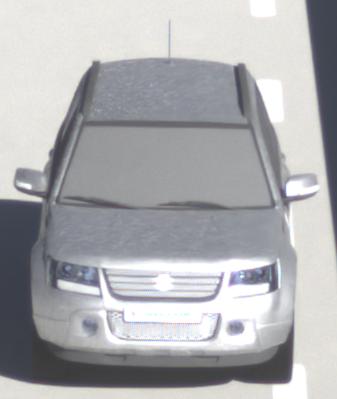
Make: Suzuki
Model: Grand Vitara
Detailed model: Gen. 1 JT
Model produced from: 2009
Model produced until: 2012
Doors: 5
Color: white
Road condition: dry road
Daytime: morning or afternoon
Contrast: high contrast